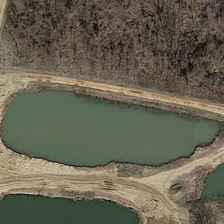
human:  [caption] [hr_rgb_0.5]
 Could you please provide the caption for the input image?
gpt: many green trees are near three ponds .

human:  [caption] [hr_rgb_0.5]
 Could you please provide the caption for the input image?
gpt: many green trees are near three ponds .

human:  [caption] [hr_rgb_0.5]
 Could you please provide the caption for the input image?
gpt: many green trees are near three ponds .

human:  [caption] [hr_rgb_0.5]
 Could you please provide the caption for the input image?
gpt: many green trees are near three ponds .

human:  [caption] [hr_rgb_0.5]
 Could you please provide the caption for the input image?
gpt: many green trees are near three ponds .